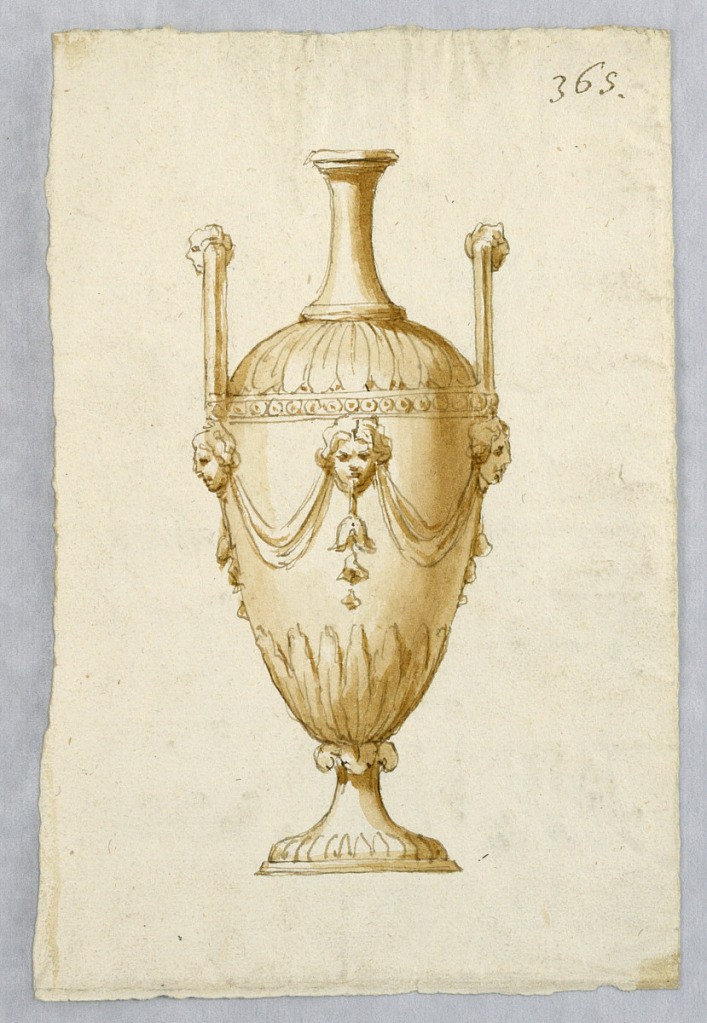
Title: Design for an Urn
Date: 1780–1820
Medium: Pen and ink, brush and sepia on paper
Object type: Drawing
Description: An amphora with high handles and the head of a centaur on top.